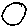
Label: circle